Field crop: tomato
Growth stage: 1
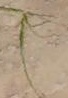
Species: cyperus